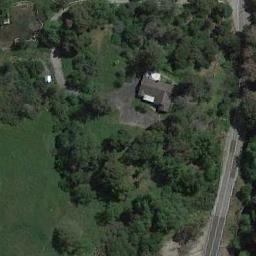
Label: forest